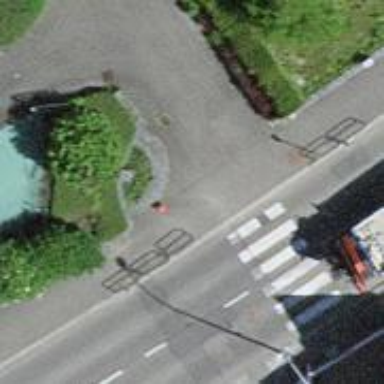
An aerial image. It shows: Cycle barrier.